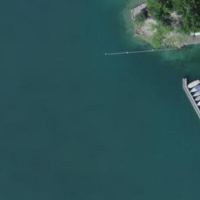
EUNIS habitat code: 14
Species observed at this site:
Chroicocephalus ridibundus
Podiceps cristatus
Larus michahellis
Passer domesticus
Anas platyrhynchos